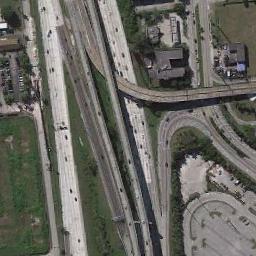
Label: overpass